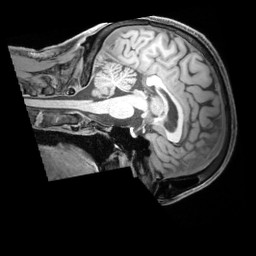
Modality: T1w
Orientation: sagittal
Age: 35
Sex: male
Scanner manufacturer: siemens
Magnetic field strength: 3 T
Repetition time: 1.97 s
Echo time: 0.00206 s